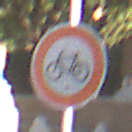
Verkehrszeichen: VerbotRadverkehr
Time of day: MorningAfternoon
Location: Outdoor (Suburban)
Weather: Clear
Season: NotSpecified
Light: Natural